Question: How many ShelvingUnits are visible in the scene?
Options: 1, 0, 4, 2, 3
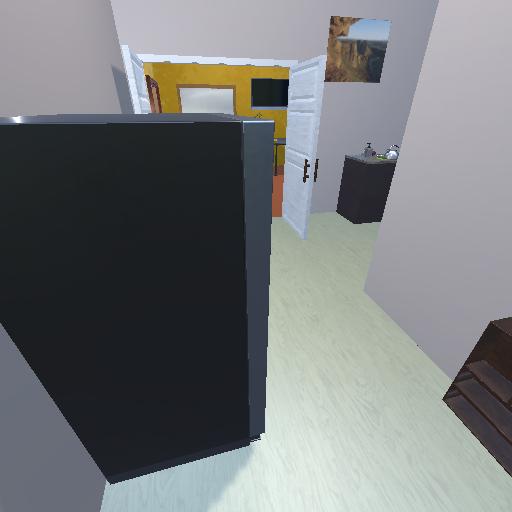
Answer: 1